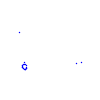
Particle: proton